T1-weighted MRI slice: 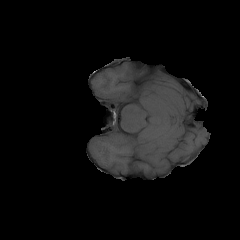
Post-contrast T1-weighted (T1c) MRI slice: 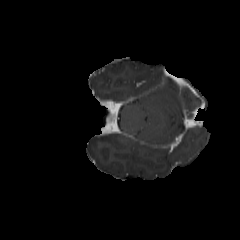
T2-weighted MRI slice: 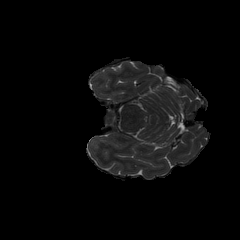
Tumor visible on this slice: no